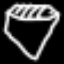
Label: diamond